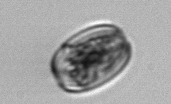
Label: Thalassiosira